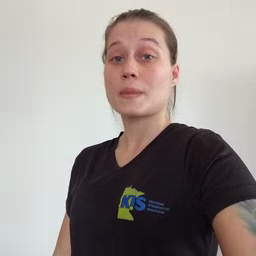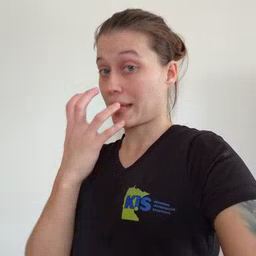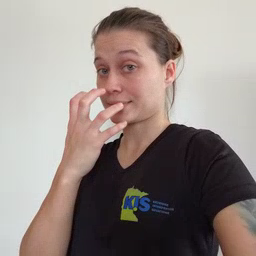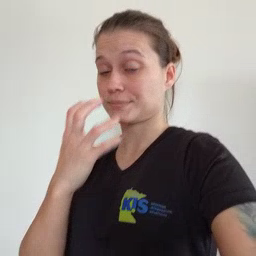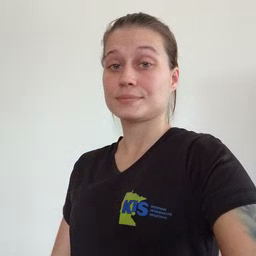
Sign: mad